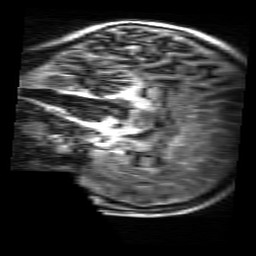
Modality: MP2RAGE
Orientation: sagittal
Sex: male
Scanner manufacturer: siemens
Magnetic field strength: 3 T
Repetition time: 5 s
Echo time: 0.00355 s